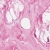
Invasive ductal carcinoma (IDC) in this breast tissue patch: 0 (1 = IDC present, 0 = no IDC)